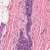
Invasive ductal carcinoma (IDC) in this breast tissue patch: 0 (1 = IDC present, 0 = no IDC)